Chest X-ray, AP view. Patient: 70 years old, sex M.
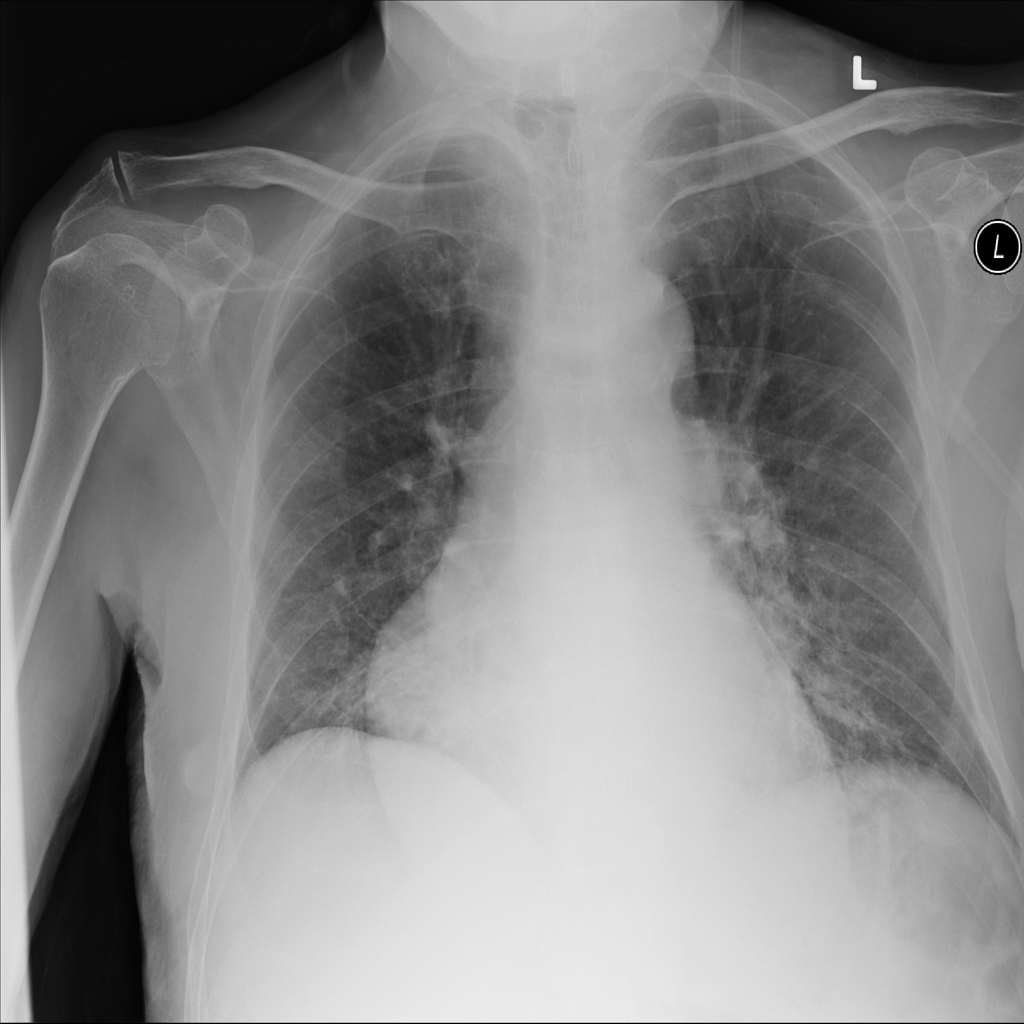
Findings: Atelectasis, Cardiomegaly, Effusion, Infiltration, Nodule